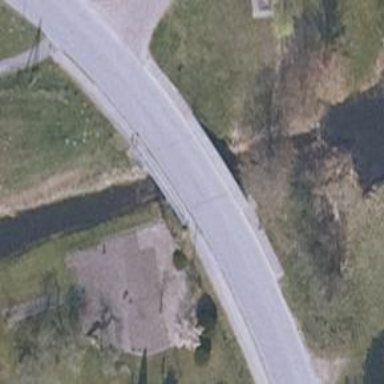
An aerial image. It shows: Paved road bridge with tertiary classification.